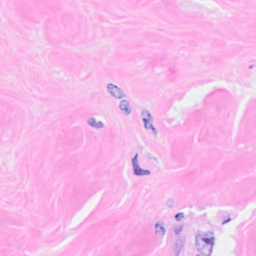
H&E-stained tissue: Breast